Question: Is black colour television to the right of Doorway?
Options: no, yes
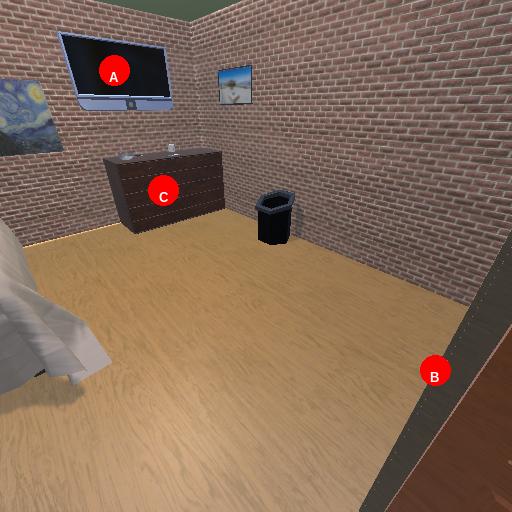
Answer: no